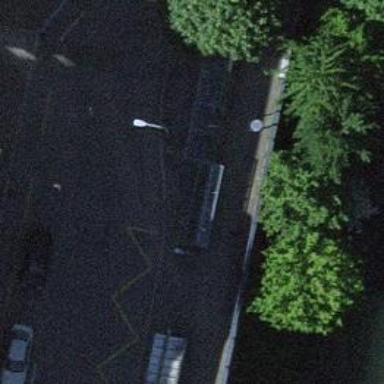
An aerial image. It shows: Shed designated as bicycle parking facility.